Question: Suppose that there is a directed graph consists of vertices named below:
'''
"ABC", "ABD", "ACB", "ACD", "ADB", "ADC", "BAC", "BAD",
"BCA", "BCD", "BDA", "BDC", "CAB", "CAD", "CBA", "CBD",
"CDA", "CDB", "DAB", "DAC", "DBA", "DBC", "DCA", "DCB"
'''
These are the 3 letter permutations over 4 different letters. ('total = 4*3*2=24')
Name of vertices also describes edges between them. Any two vertices are connected to each other if last two character of source is equal to first two character of destination such as
A -> D
or
D -> A
The graph is very similar to De Burjin's or Kautz's, but not same. It is strongly connected and I know that it has Hamiltonian cycle.
To solve the problem, I'm not an expert at algorithms, I simply went through latest boost graph library and found hawick_unique_circuits() function which enumerates all cycles and here is my example codes:
'''
#include <iostream>
#include <cstdint>
#include <vector>
#include <string>
#include <boost/graph/adjacency_list.hpp>
#include <boost/graph/hawick_circuits.hpp>
#include "combination.hpp" // from http://howardhinnant.github.io/combinations.html
using namespace std;
using namespace boost;
typedef boost::adjacency_list<vecS, vecS, directedS, no_property, property<edge_weight_t, uint32_t> > TGraph;
TGraph m_Graph;
vector<string> m_StrVertexList;
void CreateStringVertexList(vector<string>& vl, uint32_t n, uint32_t k)
{
vl.clear();
if ((k > 0) && (n > k))
{
string code = "A";
while (--n)
{
code += code.back() + 1;
}
// for_each_permutation from Howard Hinnant
// http://howardhinnant.github.io/combinations.html
for_each_permutation(code.begin(), code.begin() + k, code.end(),
<URL>;
}
}
void AddEdgesFromStringVertex(TGraph& g, const vector<string>& vl)
{
uint32_t connection_len = vl.begin()->size() - 1;
g.clear();
for (uint32_t f = 0; f < vl.size(); f++)
for (uint32_t t = 0; t < vl.size(); t++)
{
if ((f != t) &&
(vl[f].substr(1, connection_len) == vl[t].substr(0, connection_len)))
{
add_edge(f, t, 1, g);
}
}
}
class hawick_visitor
{
public:
void cycle(const vector<TGraph::vertex_descriptor>& circuit, const TGraph& graph) const
{
if (circuit.size() == m_StrVertexList.size())
{
for (auto ii = circuit.begin(); ii != circuit.end(); ++ii)
{
cout << m_StrVertexList[*ii] << " -> ";
}
cout << endl;
}
}
};
void Circuits(const TGraph& g)
{
hawick_unique_circuits(g, hawick_visitor());
cout << "- end of hawick_unique_circuits() -" << endl;
}
void main(void)
{
//CreateStringVertexList(m_StrVertexList, 10, 4);
CreateStringVertexList(m_StrVertexList, 4, 3);
AddEdgesFromStringVertex(m_Graph, m_StrVertexList);
Circuits(m_Graph);
}
'''
hawick_visitor class simply checks whether cycle found has same vertices as Graph's. If it has, that means we find one of Hamiltonian cycle we need.
It works perfectly for 24 vertices which is 3 char chosen from 4 unique char and here is one of outputs:
'''
ABC -> BCA -> CAD -> ADB -> DBC -> BCD -> CDA -> DAC ->
ACB -> CBD -> BDC -> DCB -> CBA -> BAC -> ACD -> CDB ->
DBA -> BAD -> ADC -> DCA -> CAB -> ABD -> BDA -> DAB -> ABC
'''
But when I try to solve similar graph has 5040 vertices named as 4 char chosen from 10 unique char, this function never returns. There should be a far better algorithm than hawick_unique_circuits() to do that. Because I know people doing similar calculation for 10,000 vertices less than a minute, but I don't know how. Any idea highly appreciated.
Here is the graph has 5040 vertices that I need to solve:

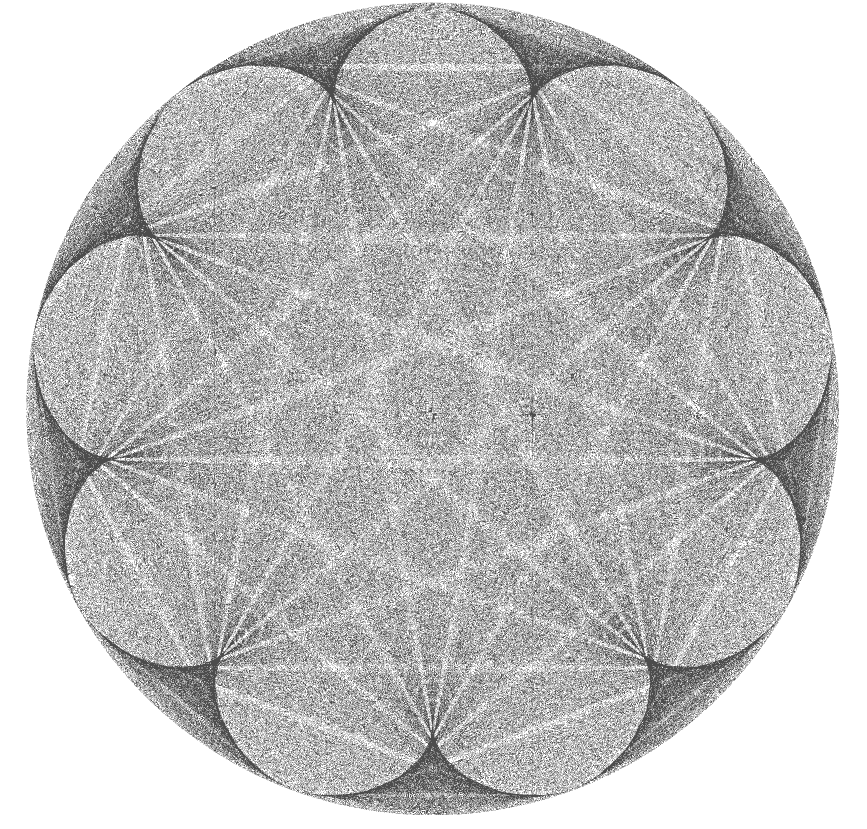
Answer: Hamiltonian cycle from your graph: <URL>
How to find Hamiltonian cycle in your graph in C#:
First file:
'''
using System;
using System.Collections.Generic;
namespace Graph
{
partial class Program
{
static List<string> vertices;
static void Main(string[] args)
{
List<int>[] graph = GetGraph();
List<int> HamiltonianCycle = Algorithm(graph);
string a = Translate(HamiltonianCycle);
Console.Write(a);
Console.ReadKey();
}
static List<int>[] GetGraph()
{
List<string> list = new List<string>(){"A","B","C","D","E","F","G","H","I","J"};
vertices = new List<string>();
for(int a=0;a<10;++a)
for(int b=0;b<10;++b)
for(int c=0;c<10;++c)
for(int d=0;d<10;++d)
{
if(a==b || a== c || a==d || b == c || b == d|| c==d)
continue;
string vertex = list[a] + list[b] + list[c] + list[d];
vertices.Add(vertex);
}
List<int>[] graph = new List<int>[vertices.Count];
for(int i=0;i<graph.Length;++i)
graph[i] = new List<int>();
foreach(string s1 in vertices)
foreach(string s2 in vertices)
if(s1 != s2)
if(s1[s1.Length-3] == s2[0] && s1[s1.Length-2] == s2[1] && s1[s1.Length-1] == s2[2])
{
int v1 = vertices.IndexOf(s1);
int v2 = vertices.IndexOf(s2);
graph[v1].Add(v2);
}
return graph;
}
static string Translate(List<int> HamiltonianCycle)
{
string a = "";
foreach(int b in HamiltonianCycle)
a += vertices[b] + " -> ";
return a;
}
}
}
'''
Second file:
'''
using System;
using System.Collections.Generic;
using System.Linq;
namespace Graph
{
partial class Program
{
static List<int>[] graph, oppositeGraph;
static List<int> HamiltonianCycle;
static bool endOfAlgorithm;
static int level, v1, v2;
static List<int> Algorithm(List<int>[] graphArgument)
{
graph = SaveGraph(graphArgument);
HamiltonianCycle = new List<int>();
endOfAlgorithm = false;
level = 0;
RemoveMultipleEdgesAndLoops(graph); //3.1
CreateOppositeGraph(graph);
bool HamiltonianCycleCantExist = AnalyzeGraph(new List<Edge>()); //6.1.a
ReverseGraph();
if (!HamiltonianCycleCantExist)
FindHamiltonianCycle(GetNextVertex()); //5.3
HamiltonianCycle.Reverse();
return HamiltonianCycle;
}
static void ReverseGraph()
{
graph = SaveGraph(oppositeGraph);
CreateOppositeGraph(graph);
}
static void FindHamiltonianCycle(int a)
{
if (!endOfAlgorithm)
{
++level;
if (HamiltonianCycleFound())
endOfAlgorithm = true;
SortList(a); //5.4
while (graph[a].Count > 0 && !endOfAlgorithm)
{
List<Edge> removedEdges = new List<Edge>();
int chosenVertex = graph[a][0];
graph[a].Remove(chosenVertex);
List<int>[] currentGraph = SaveGraph(graph);
#region 6.2
foreach (int b in graph[a])
{
removedEdges.Add(new Edge(a, b));
oppositeGraph[b].Remove(a);
}
graph[a].Clear();
#endregion
graph[a].Add(chosenVertex);
v1 = a;
v2 = chosenVertex;
bool HamiltonianCycleCantExist = AnalyzeGraph(removedEdges); //6.1.b
if (!HamiltonianCycleCantExist)
{
FindHamiltonianCycle(GetNextVertex()); //5.5
RestoreGraphs(currentGraph); //6.4
}
else
{
foreach (Edge e in removedEdges) //6.3
{
graph[e.from].Add(e.to);
oppositeGraph[e.to].Add(e.from);
}
RemoveEdge(new Edge(a, chosenVertex), graph, oppositeGraph);
}
}
if (!endOfAlgorithm)
{
--level;
if (level == 0)
endOfAlgorithm = true;
}
}
}
static bool HamiltonianCycleFound()
{
foreach (List<int> list in graph)
if (list.Count != 1)
return false;
HamiltonianCycle = GetHamiltonianCycle(graph);
return true;
}
static List<int> GetHamiltonianCycle(List<int>[] graphArgument)
{
List<int> cycle = new List<int>() { 0 };
while (true)
{
if (cycle.Count == graphArgument.Length && graphArgument[cycle.Last()].Contains(cycle[0]))
return cycle;
if (cycle.Contains(graphArgument[cycle.Last()][0]))
return new List<int>();
else
cycle.Add(graphArgument[cycle.Last()][0]);
}
}
static int GetNextVertex()
{
List<int> correctOrder = GetCorrectOrder(graph);
foreach (int a in correctOrder)
if (graph[a].Count != 1)
return a;
return 0;
}
static bool AnalyzeGraph(List<Edge> removedEdges)
{
bool HamiltonianCycleCantExist = false;
int a;
do
{
a = removedEdges.Count;
HamiltonianCycleCantExist = RemoveUnnecessaryEdges(graph, oppositeGraph, removedEdges, false);
if (!HamiltonianCycleCantExist)
HamiltonianCycleCantExist = RemoveUnnecessaryEdges(oppositeGraph, graph, removedEdges, true);
}
while (a != removedEdges.Count && !HamiltonianCycleCantExist);
if (!HamiltonianCycleCantExist)
HamiltonianCycleCantExist = GraphIsDisconnected(graph);
return HamiltonianCycleCantExist;
}
static bool RemoveUnnecessaryEdges(List<int>[] graphArgument, List<int>[] oppositeGraphArgument, List<Edge> removedEdges, bool oppositeGraph)
{
bool HamiltonianCycleCantExist = false;
for (int a = 0; a < graphArgument.Length; ++a)
{
if (graphArgument[a].Count == 0 //4.1
|| (graphArgument[a].Count == 1 && SearchForCycleAmongVerticesOfDegreeEqual1(graphArgument, a)) //4.2.1
|| (graphArgument[a].Count > 1 && SearchForCycleAmongVerticesOfDegreeGreaterThan1(a, graphArgument, oppositeGraphArgument))) //4.2.2
return true;
List<Edge> edges = new List<Edge>();
#region 3.2
if (graphArgument[a].Count == 1 && oppositeGraphArgument[graphArgument[a][0]].Count != 1)
{
foreach (int c in oppositeGraphArgument[graphArgument[a][0]])
if (c != a)
if (!oppositeGraph)
edges.Add(new Edge(c, graphArgument[a][0]));
else
edges.Add(new Edge(graphArgument[a][0], c));
}
#endregion
#region 3.4
if (graphArgument[a].Count == 1 && graphArgument[graphArgument[a][0]].Contains(a))
{
if (!oppositeGraph)
edges.Add(new Edge(graphArgument[a][0], a));
else
edges.Add(new Edge(a, graphArgument[a][0]));
}
#endregion
foreach (Edge edge in edges)
{
removedEdges.Add(edge);
if (!oppositeGraph)
RemoveEdge(edge, graphArgument, oppositeGraphArgument);
else
RemoveEdge(edge, oppositeGraphArgument, graphArgument);
}
}
return HamiltonianCycleCantExist;
}
static bool SearchForCycleAmongVerticesOfDegreeEqual1(List<int>[] graphArgument, int a)
{
if(!(a==v1 || a == v2))
return false;
List<int> cycle = new List<int>() { a };
while (true)
if (graphArgument[cycle.Last()].Count == 1 && cycle.Count < graphArgument.Length)
if (cycle.Contains(graphArgument[cycle.Last()][0]))
return true;
else
cycle.Add(graphArgument[cycle.Last()][0]);
else
return false;
}
static bool SearchForCycleAmongVerticesOfDegreeGreaterThan1(int a, List<int>[] graphArgument, List<int>[] oppossiteGraphArgument)
{
if (!ListsAreEqual(graphArgument[a], oppossiteGraphArgument[a], true))
return false;
int b = 1;
for (int c = 0; c < graphArgument.Length && graphArgument.Length - c > graphArgument[a].Count - b; ++c)
{
if (c == a)
continue;
if (ListsAreEqual(graphArgument[c], graphArgument[a], false) && ListsAreEqual(graphArgument[c], oppossiteGraphArgument[c], true))
++b;
if (b == graphArgument[a].Count)
return true;
}
return false;
}
static bool ListsAreEqual(List<int> firstList, List<int> secondList, bool EqualCount)
{
if (EqualCount && firstList.Count != secondList.Count)
return false;
foreach (int a in firstList)
if (!secondList.Contains(a))
return false;
return true;
}
static void SortList(int a)
{
List<int> correctOrder = GetCorrectOrder(oppositeGraph);
for (int b = 1; b < graph[a].Count; ++b)
for (int c = 0; c < graph[a].Count - 1; ++c)
if (correctOrder.IndexOf(graph[a][c]) > correctOrder.IndexOf(graph[a][c + 1]))
{
int n = graph[a][c];
graph[a][c] = graph[a][c + 1];
graph[a][c + 1] = n;
}
}
static List<int> GetCorrectOrder(List<int>[] graphArgument) //5.1
{
Dictionary<int, int> vertices = new Dictionary<int, int>();
List<int> order = new List<int>();
for (int a = 0; a < graphArgument.Length; ++a)
vertices.Add(a, graphArgument[a].Count);
IEnumerable<int> v = from pair in vertices orderby pair.Value ascending select pair.Key;
foreach (int a in v)
order.Add(a);
return order;
}
static void RemoveEdge(Edge e, List<int>[] graphArgument, List<int>[] oppositeGraphArgument)
{
graphArgument[e.from].Remove(e.to);
oppositeGraphArgument[e.to].Remove(e.from);
}
static void RemoveMultipleEdgesAndLoops(List<int>[] graphArgument)
{
for (int a = 0; a < graphArgument.Length; ++a)
{
graphArgument[a] = graphArgument[a].Distinct().ToList();
graphArgument[a].Remove(a);
}
}
static void CreateOppositeGraph(List<int>[] graphArgument)
{
oppositeGraph = new List<int>[graphArgument.Length];
for (int a = 0; a < graphArgument.Length; ++a)
oppositeGraph[a] = new List<int>();
for (int a = 0; a < graphArgument.Length; ++a)
foreach (int b in graphArgument[a])
oppositeGraph[b].Add(a);
}
static void RestoreGraphs(List<int>[] graphArgument)
{
graph = new List<int>[graphArgument.Length];
for (int a = 0; a < graphArgument.Length; ++a)
{
graph[a] = new List<int>();
graph[a].AddRange(graphArgument[a]);
}
CreateOppositeGraph(graph);
}
static List<int>[] SaveGraph(List<int>[] graphArgument)
{
List<int>[] savedGraph = new List<int>[graphArgument.Length];
for (int a = 0; a < graphArgument.Length; ++a)
{
savedGraph[a] = new List<int>();
savedGraph[a].AddRange(graphArgument[a]);
}
return savedGraph;
}
static bool GraphIsDisconnected(List<int>[] graphArgument)
{
Stack<int> stack = new Stack<int>();
Color[] colors = new Color[graphArgument.Length];
colors[0] = Color.Gray;
stack.Push(0);
while (stack.Count > 0)
{
int a = stack.Pop();
foreach (int b in graphArgument[a])
{
if (colors[b] == Color.White)
{
colors[b] = Color.Gray;
stack.Push(b);
}
}
colors[a] = Color.Black;
}
foreach (Color c in colors)
if (c != Color.Black)
return true;
return false;
}
}
class Edge
{
public int from, to;
public Edge(int f, int t)
{
from = f;
to = t;
}
}
enum Color { White, Gray, Black };
}
'''
I found Hamilonian cycle with modified version of my algorithm: <URL> Modifications that were made are:
- - - -